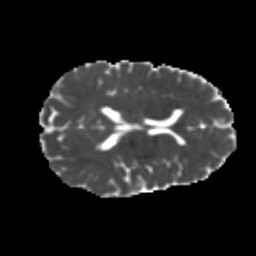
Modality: MD
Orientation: axial
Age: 24
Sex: male
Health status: healthy
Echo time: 0.074 s